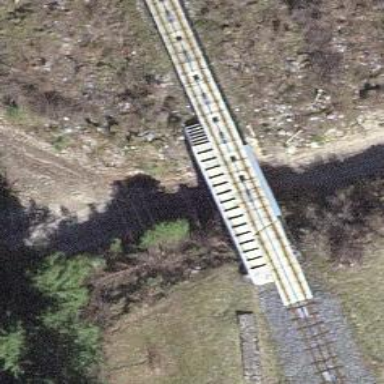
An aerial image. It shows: Funicular railway.